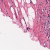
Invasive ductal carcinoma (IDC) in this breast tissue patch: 0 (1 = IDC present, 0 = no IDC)